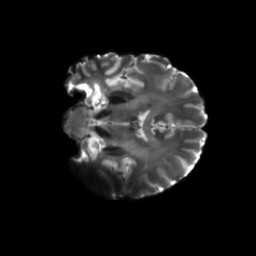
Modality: T2w
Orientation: coronal
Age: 24
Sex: female
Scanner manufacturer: siemens
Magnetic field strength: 6.98 T
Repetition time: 7.776 s
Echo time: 0.076 s